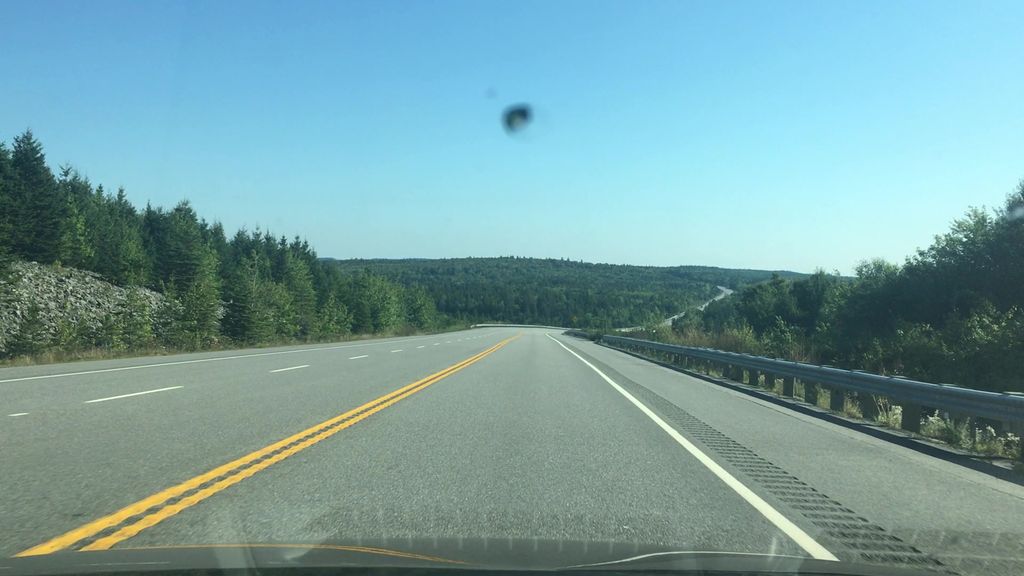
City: halifax